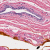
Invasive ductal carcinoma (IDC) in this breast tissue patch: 0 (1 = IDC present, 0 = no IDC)